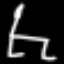
Label: chair